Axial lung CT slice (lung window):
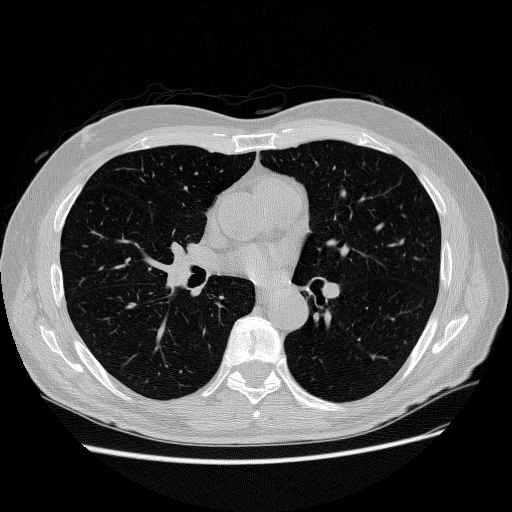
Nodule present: no